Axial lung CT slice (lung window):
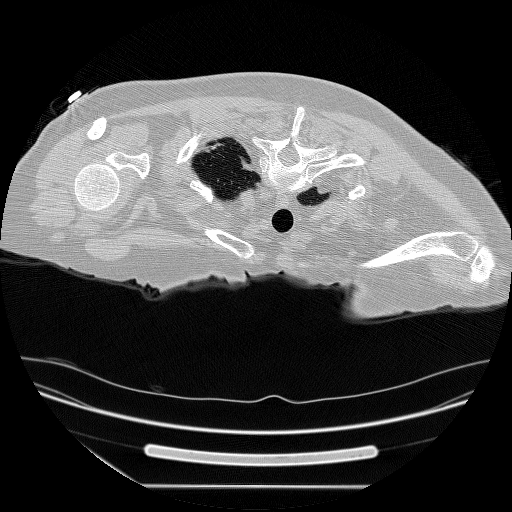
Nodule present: no